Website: home-depot
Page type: customer-info-address
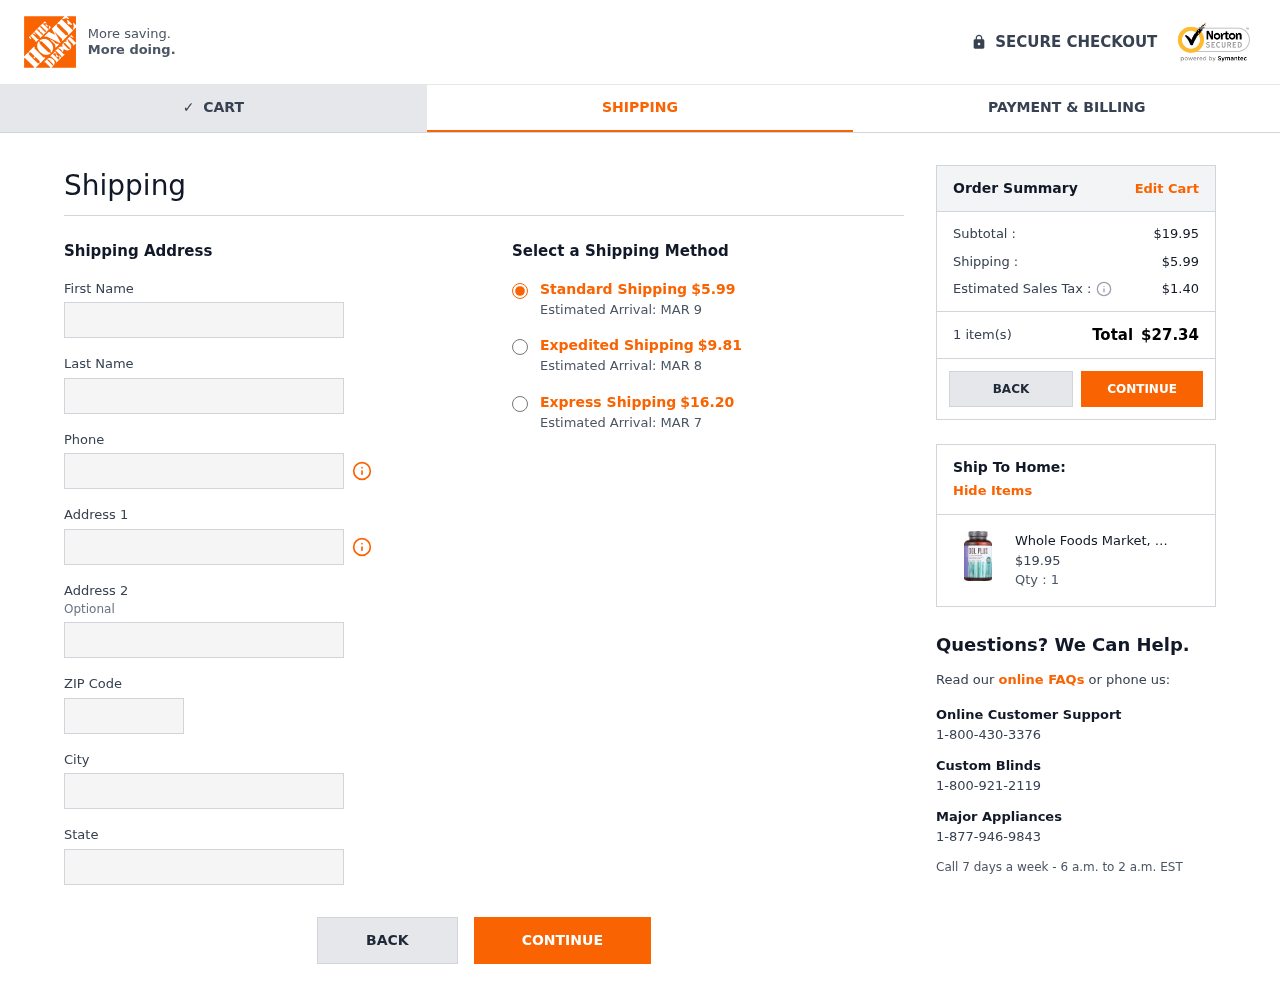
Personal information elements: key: PII_CITY
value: Fordfort
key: PII_FIRSTNAME
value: Amy
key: PII_LASTNAME
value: Williamson
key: PII_PHONE
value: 6268749112
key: PII_POSTCODE
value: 72467
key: PII_STATE
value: New Jersey
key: PII_STREET
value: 2191 Brooks Mountains Suite 956
Product elements: key: PRODUCT1_NAME
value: Whole Foods Market, DGL Plus, 100 ct
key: PRODUCT1_PRICE
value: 19.95
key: PRODUCT1_QUANTITY
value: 1
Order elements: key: ORDER_SHIPPING_COST
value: $5.99
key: ORDER_DELIVERY_DATE
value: Estimated Arrival: MAR 9
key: ORDER_SHIPPING_COST_EXPEDITED
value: $9.81
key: ORDER_DELIVERY_DATE_EXPEDITED
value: Estimated Arrival: MAR 8
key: ORDER_SHIPPING_COST_EXPRESS
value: $16.20
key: ORDER_DELIVERY_DATE_EXPRESS
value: Estimated Arrival: MAR 7
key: ORDER_SUBTOTAL
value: $19.95
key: ORDER_TAX
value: $1.40
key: ORDER_NUM_ITEMS
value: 1 item(s)
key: ORDER_TOTAL
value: $27.34